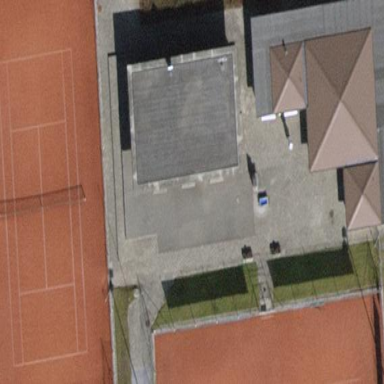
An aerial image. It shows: Building with tile roof.